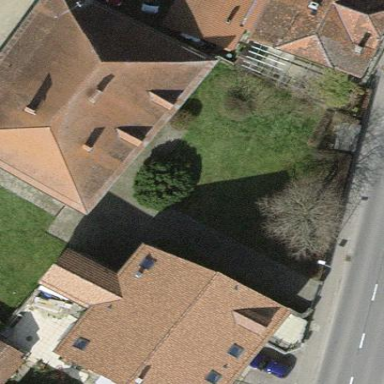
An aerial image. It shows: Residential building.